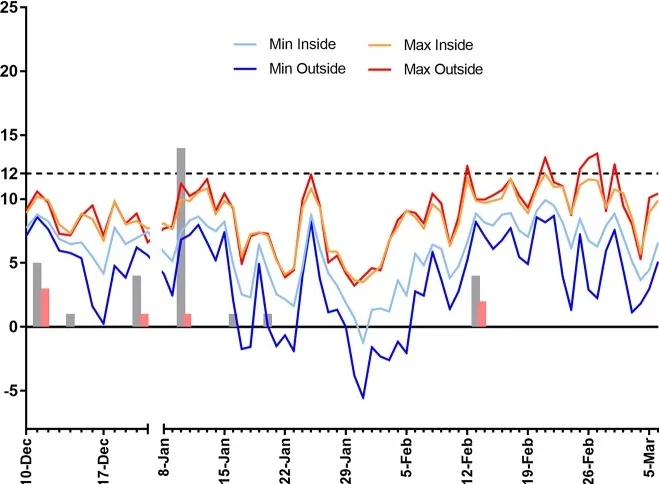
Average maximum and minimum hourly temperature recordings inside and outside the shed containing the quarantined animals, for the period of 10 December 2018 to 6 March January 2019 (no recordings were taken over the Christmas period). Light trap counts of female Culicoides are denoted by grey bars, with parous female counts denoted by red bars. The temperature limit to virus replication in midges is 12 C, which is denoted by a dashed line.
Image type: chart (chart)